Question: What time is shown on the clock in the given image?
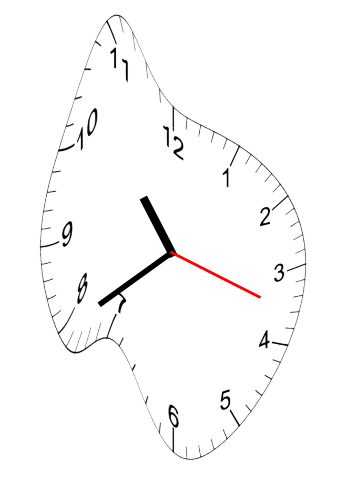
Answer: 10:39:18